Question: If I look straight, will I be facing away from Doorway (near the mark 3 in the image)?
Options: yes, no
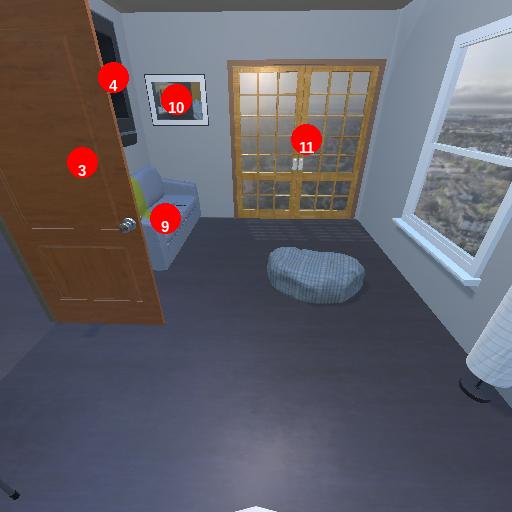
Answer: yes